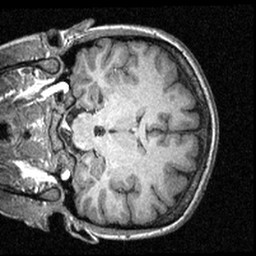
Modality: T1w
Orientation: coronal
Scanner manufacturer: siemens
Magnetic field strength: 3 T
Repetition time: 1.57 s
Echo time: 0.00304 s